Question: Combobox2.text not showing the called data from the table. Any help will be appreciated!

'''
Public Sub loadproductdata()
Dim i As Integer
str = "SELECT * FROM tbl_products INNER JOIN tbl_suppliers ON tbl_products.prod_supplier = tbl_suppliers.supp_ID WHERE prod_ID = '" & frm_ProductList.DataGridView1.SelectedRows(i).Cells(0).Value & "'"
cmd = New MySqlCommand(str, con)
con.Open()
dr = cmd.ExecuteReader()
If dr.Read() Then
TextBox1.Text = (dr.Item("prod_code").ToString())
TextBox2.Text = (dr.Item("prod_name").ToString())
ComboBox1.Text = (dr.Item("prod_category").ToString())
Label1.Text = (dr.Item("prod_supplier").ToString())
ComboBox2.Text = (dr.Item("supp_name").ToString())
TextBox3.Text = (dr.Item("prod_purchaseprice").ToString())
TextBox4.Text = (dr.Item("prod_retailprice").ToString())
TextBox5.Text = (dr.Item("prod_discount").ToString())
ComboBox3.Text = (dr.Item("prod_unit").ToString())
TextBox6.Text = (dr.Item("prod_stockqty").ToString())
TextBox7.Text = (dr.Item("prod_reorderlvl").ToString())
TextBox8.Text = (dr.Item("prod_description").ToString())
TextBox9.Text = (dr.Item("prod_remarks").ToString())
End If
con.Close()
End Sub
'''
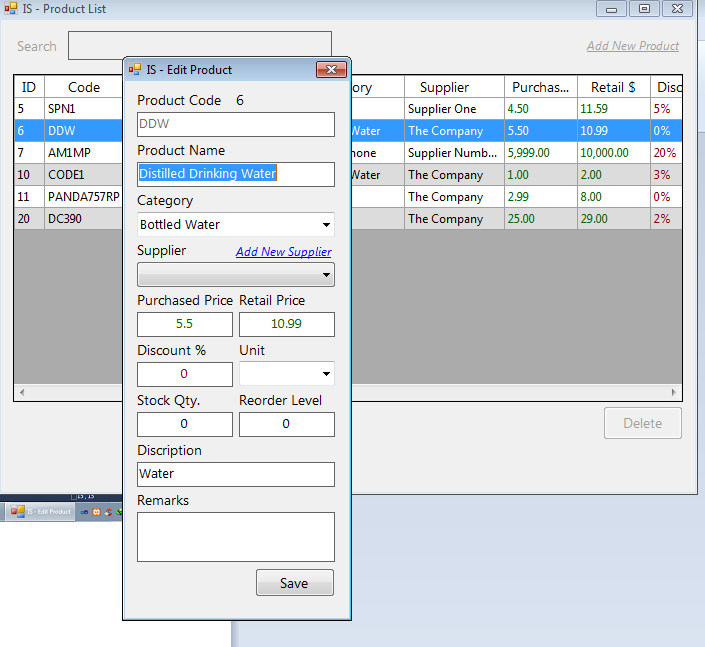
Answer: When a combo box is in DropDownList mode, as yours appears to be, to set its current value to an item from its list you should set the SelectedValue property. You should also consider filling the control with some kind of object that can maintain the difference between a key and a value items, to support a different display value versus backing value (supplier "Microsoft" has ID "6")
'''
While dr.Read()
Dim kvp = new KeyValuePair(Of Integer, String) (0,"")
kvp.Value= (dr.Item("supp_name").ToString())
kvp.Key = DirectCast(dr.Item("supp_id"), Integer)
ComboBox2.Items.Add(kvp)
Loop
Combobox2.DisplayMember = "Value"
Combobox2.ValueMember = "Key"
'''
Now, if you set SelectedValue = 6 in your other query the combo shows "Microsoft"
ps; it's actually a lot easier if you just use a datatable for this:
'''
Dim dt = new DataTable
Dim da as MySqlDataAdapter("SELECT * FROM...", "conn string here")
da.Fill(dt)
'rename your combobox2 to supplierComboBox
supplierComboBox.DataSource = dt
supplierComboBox.DisplayMember = "supp_name"
supplierComboBox.ValueMember = "supp_id"
'''
And it gets easier still if you use strongly typed datasets everywhere instead of this intensely manual yanking data around - but that's out of scope of this question